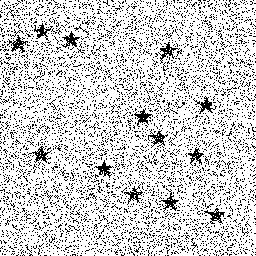
Squares: 0
Triangles: 0
Stars: 13
Total shapes: 13